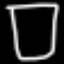
Label: square